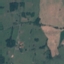
Land use / land cover: Pasture